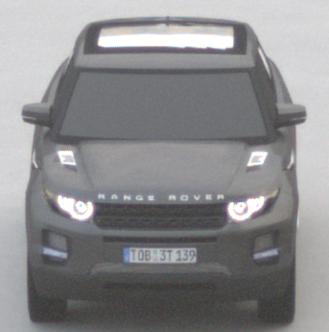
Make: Land Rover
Model: Range Rover Evoque 2.0 Si4
Detailed model: Range Rover Evoque (I)
Model produced from: 2011/08
Model produced until: 2013/11
Doors: 5
Color: gray
Road condition: dry road
Daytime: morning or afternoon
Contrast: low contrast